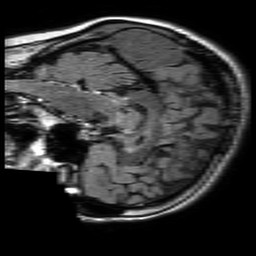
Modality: FLAIR
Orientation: sagittal
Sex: female
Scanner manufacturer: philips
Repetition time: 11 s
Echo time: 0.125 s